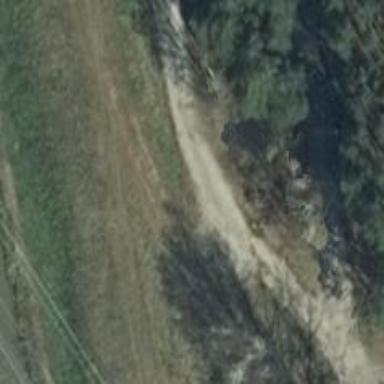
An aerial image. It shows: Gravel track with grade 3 tracktype.